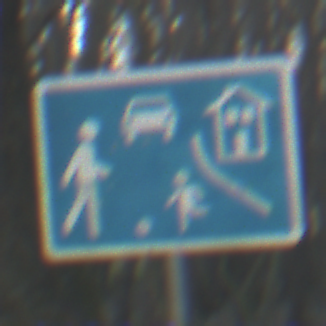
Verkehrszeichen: BeginnVerkehrsberuhigterBereich
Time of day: SunriseSunset
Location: Outdoor (Nature)
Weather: Clear
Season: Winter
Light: Natural